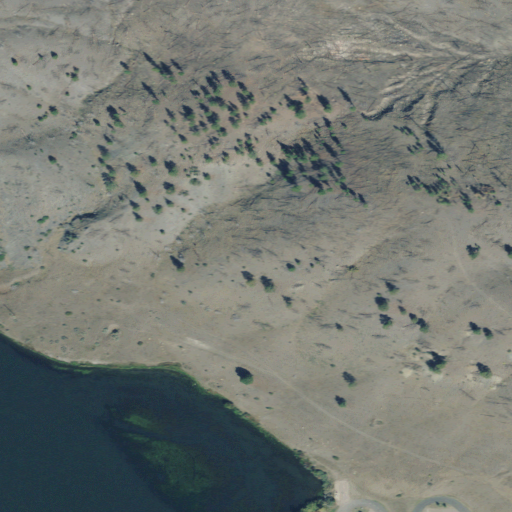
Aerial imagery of bar in Montana named Gruells Bar containing grassland, shrub, open water, evergreen forest, and mixed forest